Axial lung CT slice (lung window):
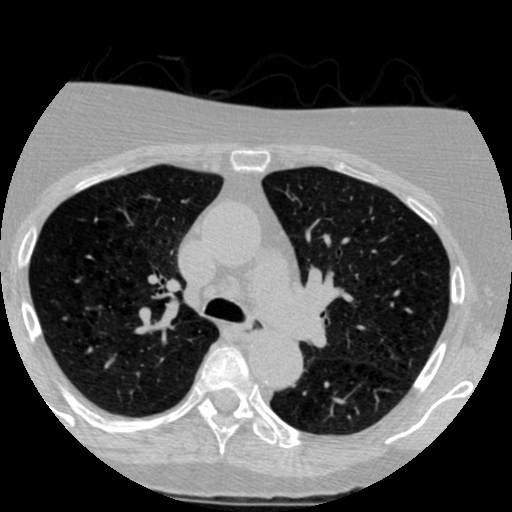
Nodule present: no